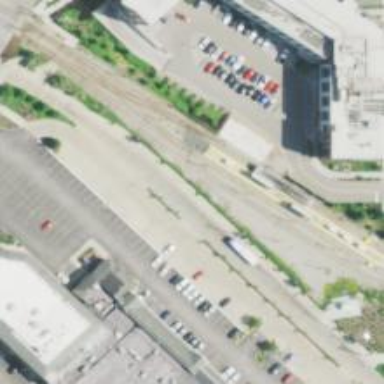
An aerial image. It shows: Light rail electrified with contact line.